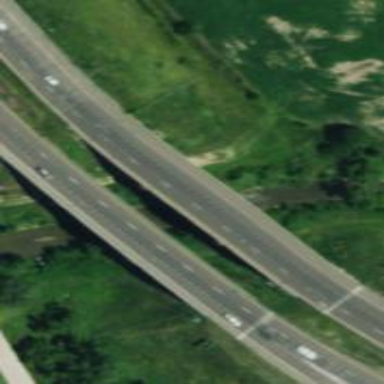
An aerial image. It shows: Motorway bridge with expressway features.